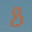
Label: 8